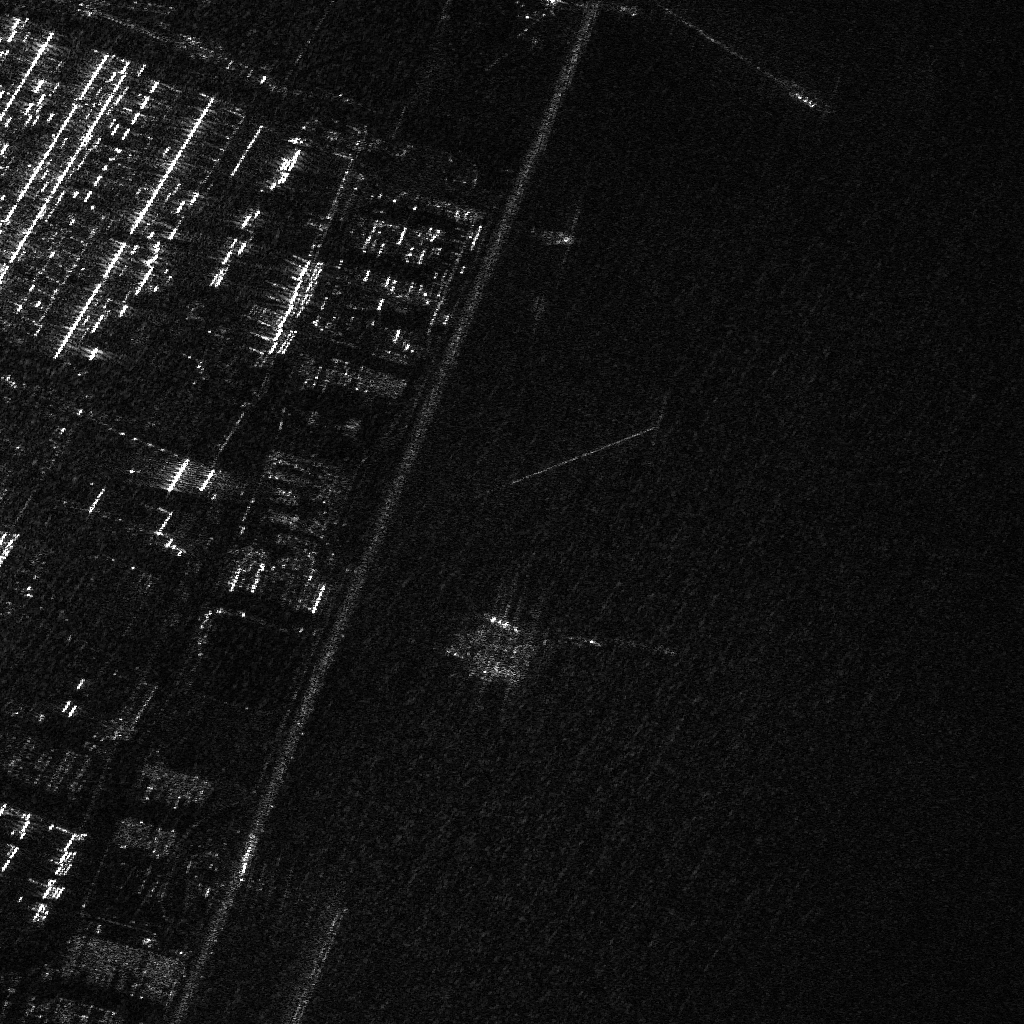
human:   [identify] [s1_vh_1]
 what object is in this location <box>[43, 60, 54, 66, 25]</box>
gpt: <ref>1 large container at the center</ref>